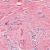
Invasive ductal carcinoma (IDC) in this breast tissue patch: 0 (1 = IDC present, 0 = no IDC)